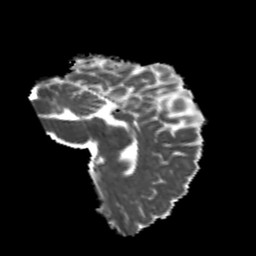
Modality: MD
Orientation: sagittal
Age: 21
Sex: male
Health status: healthy
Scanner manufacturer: philips
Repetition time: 7.391 s
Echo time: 0.08599 s